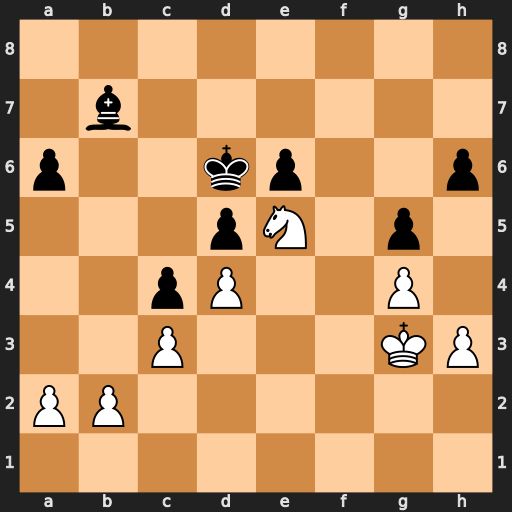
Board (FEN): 8/1b6/p2kp2p/3pN1p1/2pP2P1/2P3KP/PP6/8
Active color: w
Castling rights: -
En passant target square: -
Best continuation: Nf7+ Ke7 Nxh6 Bc6 h4